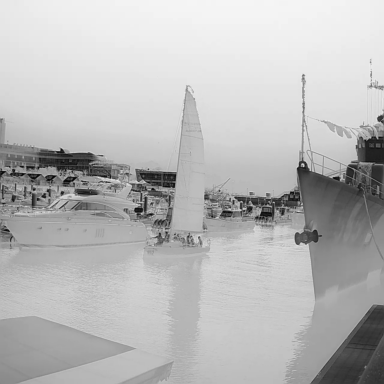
There are five objects shown in the infrared image, including a bulk_carrier, a sailboat, and three canoes.